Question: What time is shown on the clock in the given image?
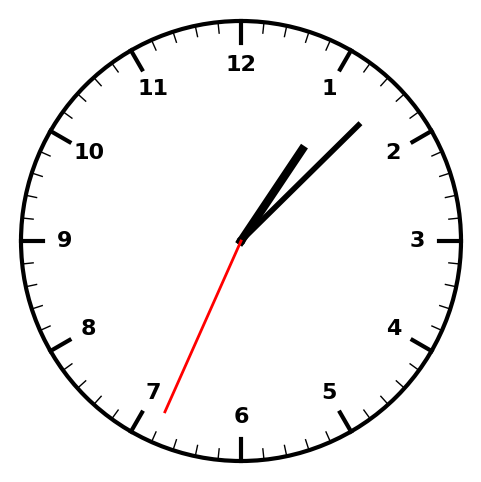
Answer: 01:07:34